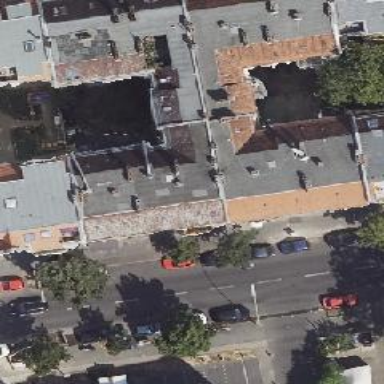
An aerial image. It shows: Café.